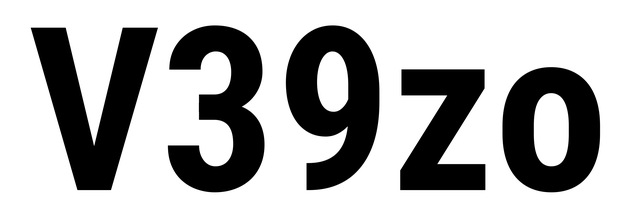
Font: Roboto_Condensed_Bold